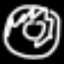
Label: donut